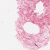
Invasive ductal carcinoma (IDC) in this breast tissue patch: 0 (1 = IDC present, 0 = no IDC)